Chest X-ray. View position: PA
Patient age: 41
Patient sex: F
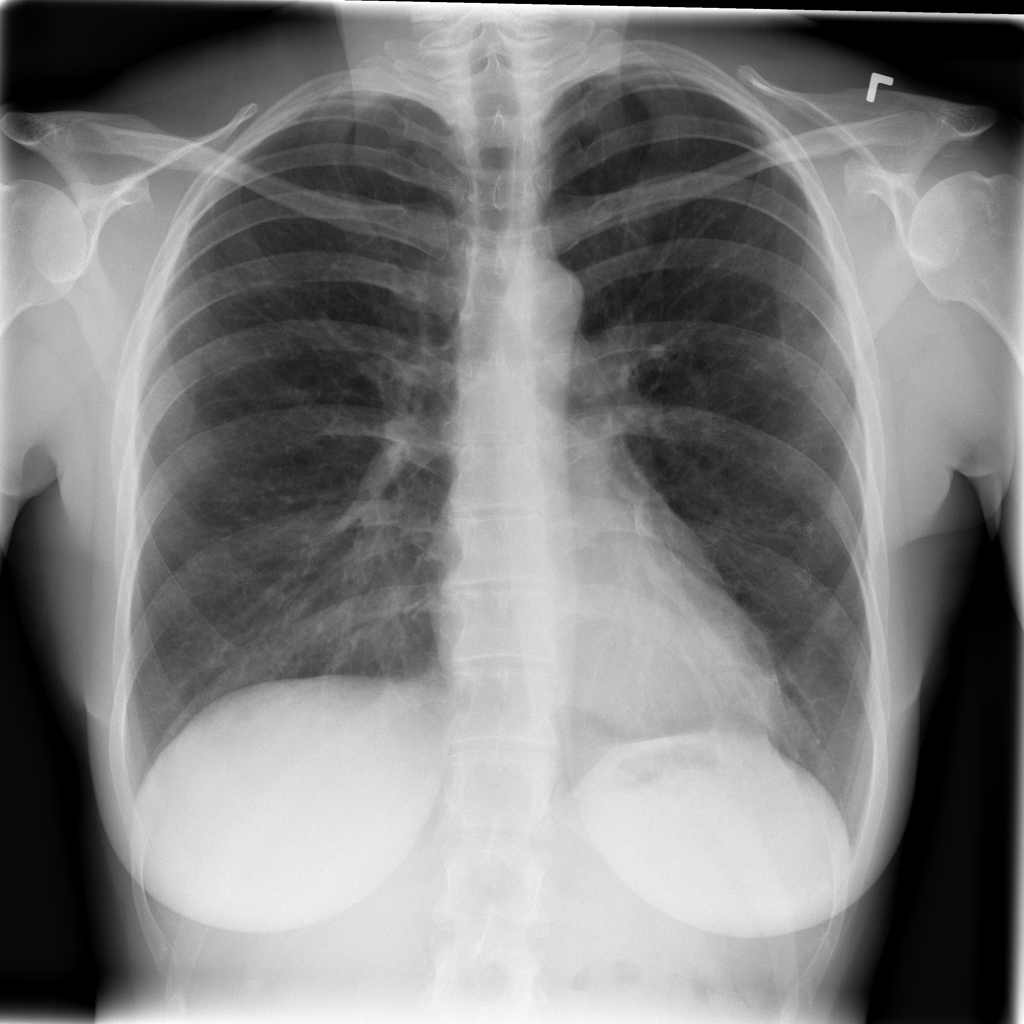
Finding: Pneumothorax